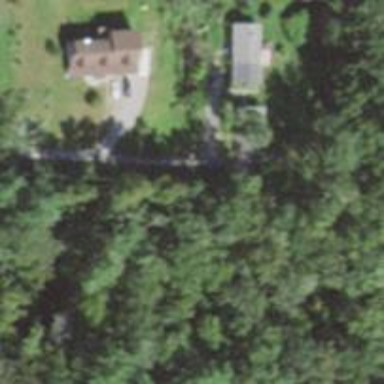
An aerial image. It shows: Residential driveway designated as service road.